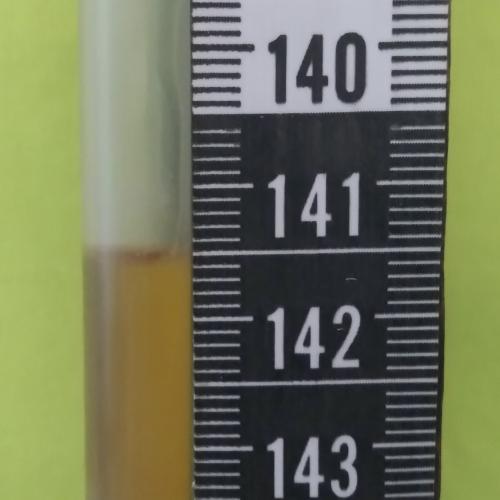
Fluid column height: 141.5 cm